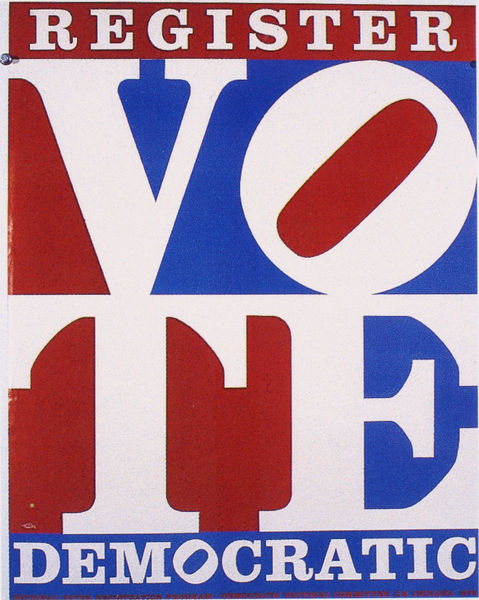
Titel: Vote, poster for National Voter Registration Program, Democratic National Committee
Künstler: Robert Indiana
Institution: Artist`s Collection
Schlagwörter: blau, weiß, rot, amerika, werbung, nagel, plakat, usa, register, niete, schraube, vereinigte staaten, partei, wahl, wahlwerbung, vote, indiana, t, wahlplakat, democratic, register vote democratic, demokraten